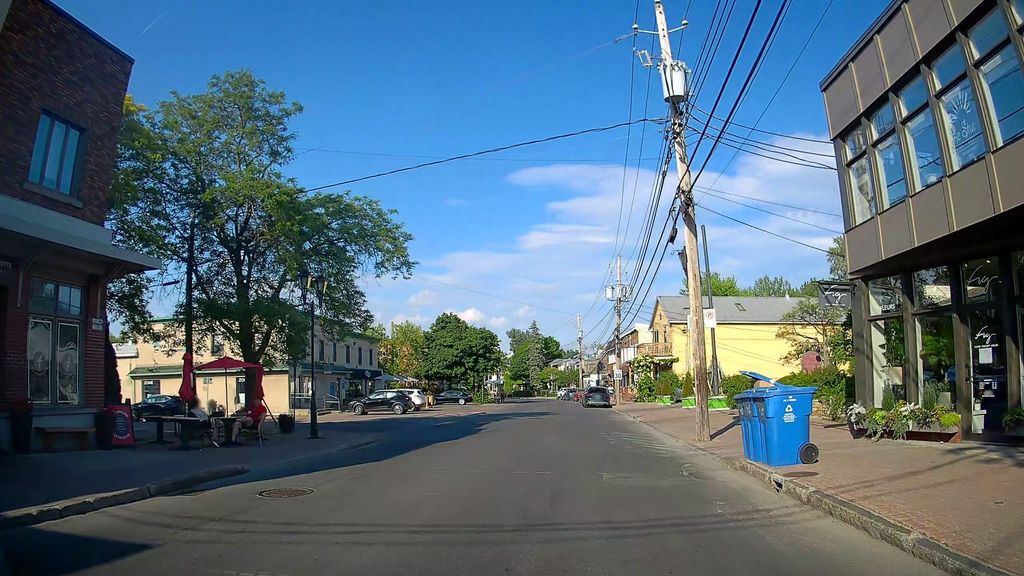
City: montreal